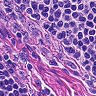
Metastatic tissue present: no